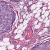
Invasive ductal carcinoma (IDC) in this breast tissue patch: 0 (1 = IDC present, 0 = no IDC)